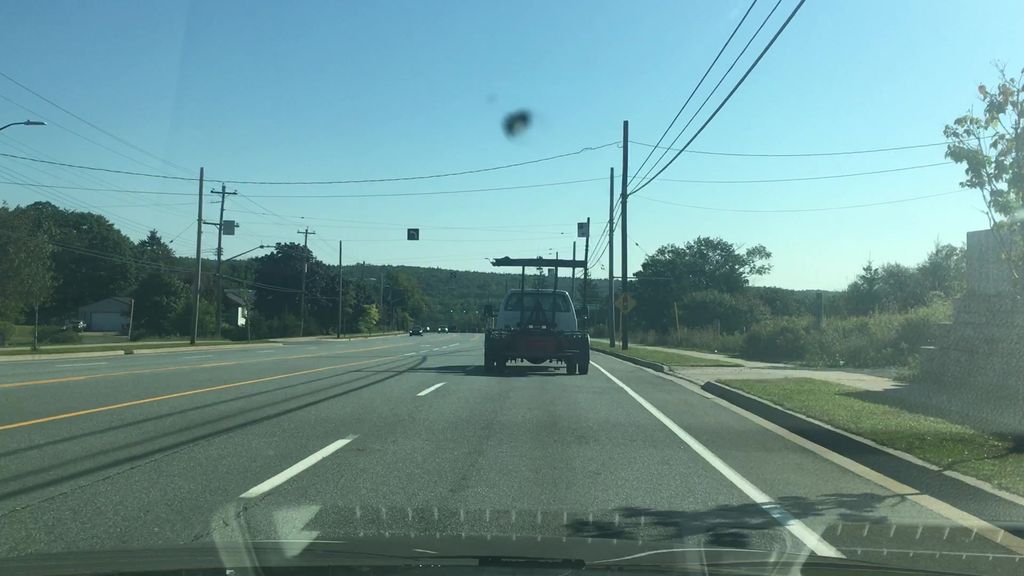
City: halifax